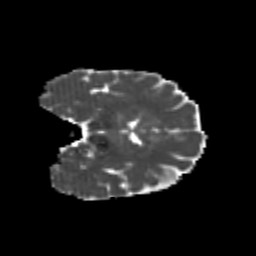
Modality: MD
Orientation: coronal
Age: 23
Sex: female
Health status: healthy
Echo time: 0.074 s